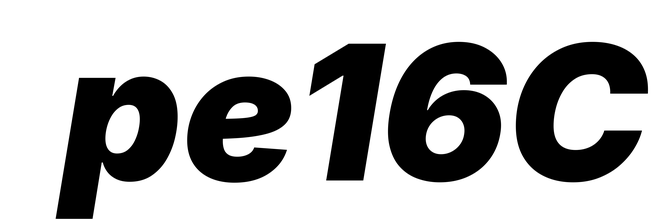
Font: Inter-Italic_Black_Italic